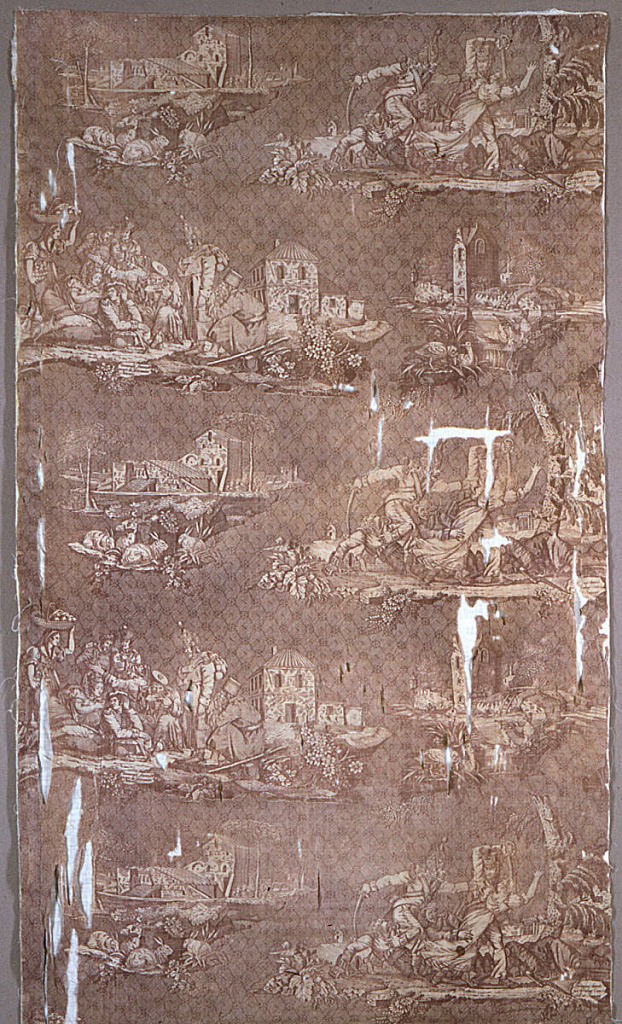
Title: Textile
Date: ca. 1820
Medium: Material: cotton Technique: printed on plain weave
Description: Allegorical scenes based on the Napoleonic Wars. Printed in purple on white. Signed "Delmes Sculptist".